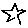
Label: star